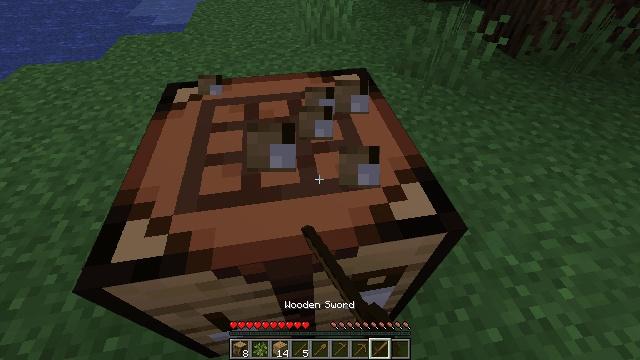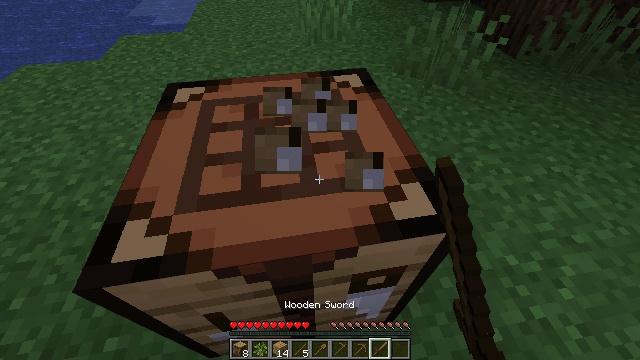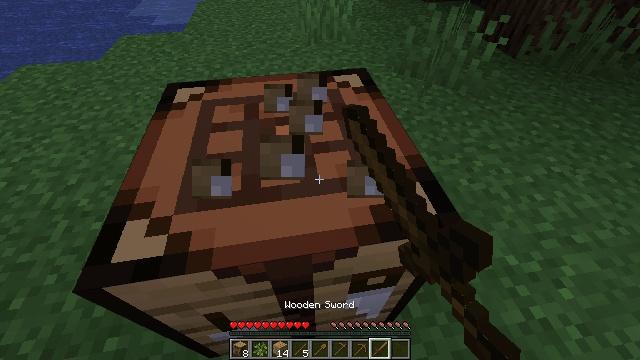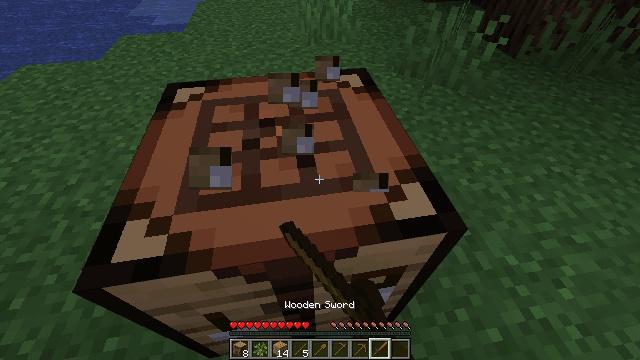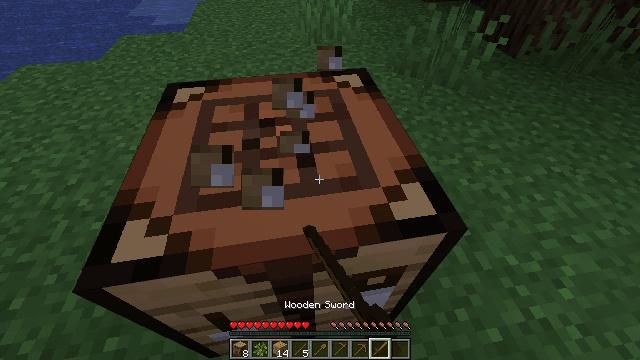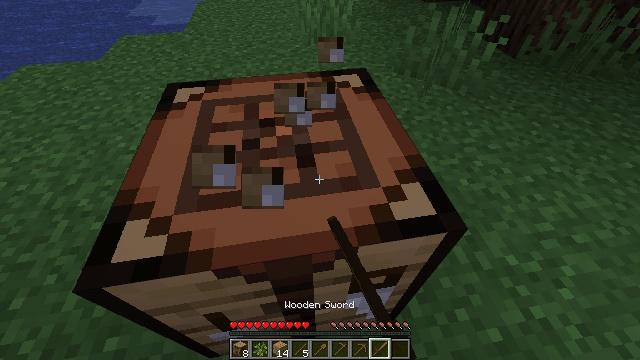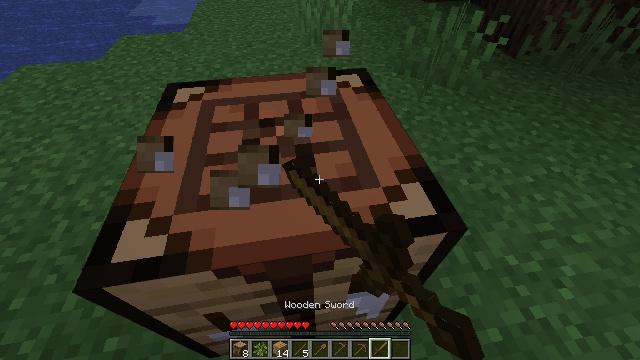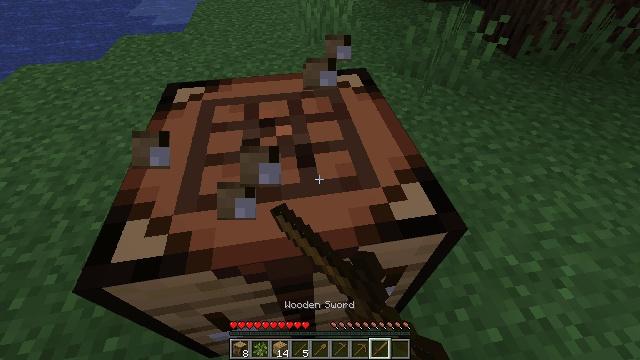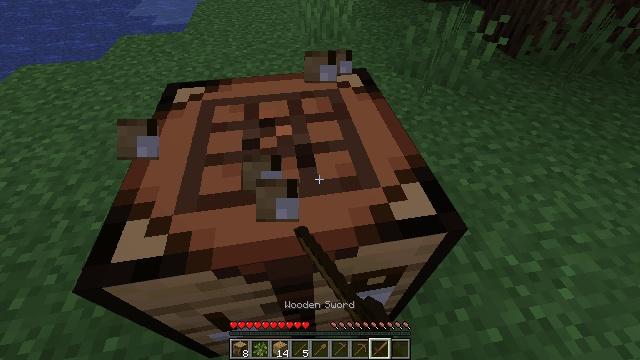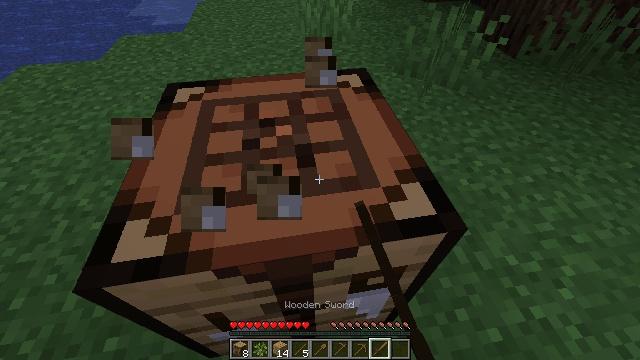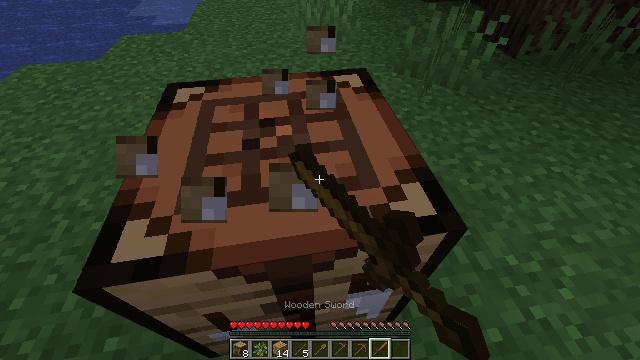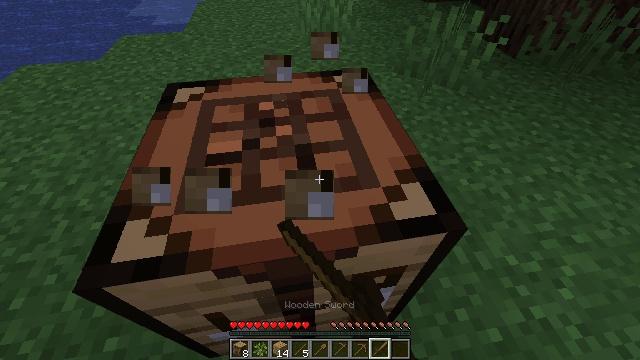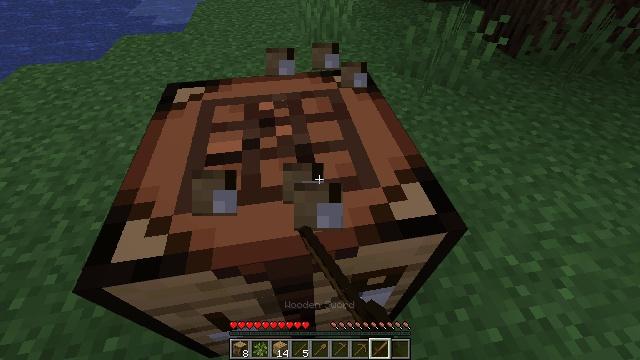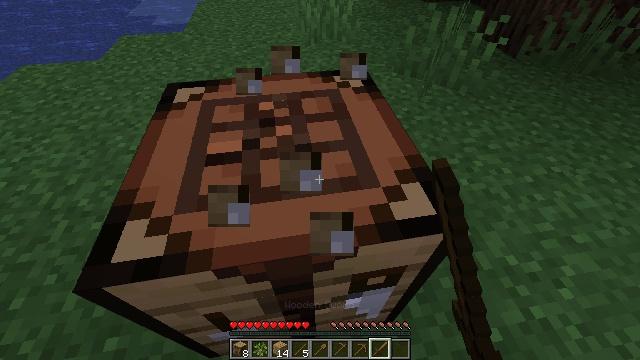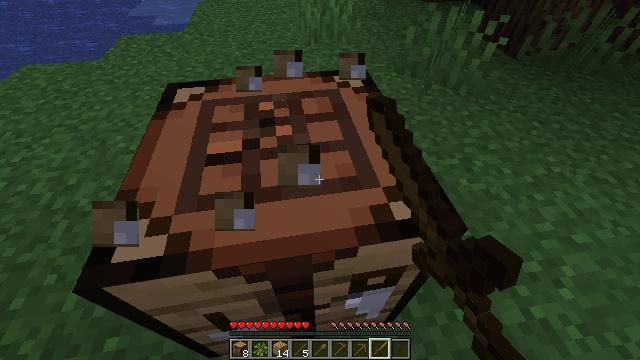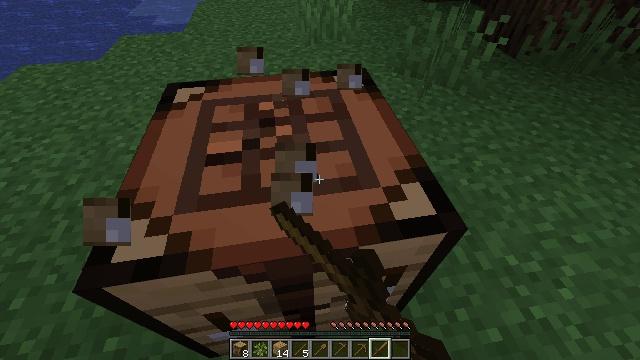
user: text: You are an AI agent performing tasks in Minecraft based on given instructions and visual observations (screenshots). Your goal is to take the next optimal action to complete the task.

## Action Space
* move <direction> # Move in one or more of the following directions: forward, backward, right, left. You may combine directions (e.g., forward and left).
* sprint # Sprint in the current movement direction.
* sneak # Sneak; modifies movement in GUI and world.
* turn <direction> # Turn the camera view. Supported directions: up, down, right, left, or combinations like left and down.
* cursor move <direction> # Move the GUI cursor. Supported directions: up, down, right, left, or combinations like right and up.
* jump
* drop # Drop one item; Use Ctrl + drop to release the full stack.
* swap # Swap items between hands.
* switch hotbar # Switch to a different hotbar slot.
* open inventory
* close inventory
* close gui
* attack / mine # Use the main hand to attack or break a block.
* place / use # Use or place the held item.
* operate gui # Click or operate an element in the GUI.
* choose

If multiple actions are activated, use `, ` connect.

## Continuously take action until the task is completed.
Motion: motion action
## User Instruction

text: Recycle the crafting table.
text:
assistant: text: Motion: attack / mine
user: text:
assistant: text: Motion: attack / mine
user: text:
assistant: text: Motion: attack / mine
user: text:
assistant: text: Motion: attack / mine
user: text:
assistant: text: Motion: attack / mine
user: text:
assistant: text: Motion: attack / mine
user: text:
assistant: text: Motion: attack / mine
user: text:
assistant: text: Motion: attack / mine
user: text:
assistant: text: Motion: attack / mine
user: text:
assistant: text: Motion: attack / mine
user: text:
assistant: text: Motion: attack / mine
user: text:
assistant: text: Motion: attack / mine
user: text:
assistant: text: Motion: attack / mine
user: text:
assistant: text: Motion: attack / mine
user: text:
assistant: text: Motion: attack / mine
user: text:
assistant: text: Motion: attack / mine
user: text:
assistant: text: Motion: attack / mine
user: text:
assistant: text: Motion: attack / mine
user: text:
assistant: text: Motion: attack / mine
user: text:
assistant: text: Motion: attack / mine
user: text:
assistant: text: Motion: attack / mine
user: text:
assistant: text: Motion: attack / mine
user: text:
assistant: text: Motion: attack / mine
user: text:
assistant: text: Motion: attack / mine
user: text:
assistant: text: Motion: attack / mine
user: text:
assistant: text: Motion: attack / mine
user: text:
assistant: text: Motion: attack / mine
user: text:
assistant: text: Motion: attack / mine
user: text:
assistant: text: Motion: attack / mine
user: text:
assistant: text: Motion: attack / mine